Question: I am new to UML diagrams and reading a book about it. There it has a class diagram like the following:

And it says that,
'''
The implication of a one to one association is that whenever you create an
instance of one of the classes, you must simultaneously create an instance
of the other, and when you delete one you must delete the other.
'''
My question is, do we really have to do this? Can't we give "null" as a value to one of these? For example, i am thinking of the java code of this diagram like the following, and when i want to create a Company item, i can give null as the parameter. Am i wrong? Or is this a bad or wrong piece of code?
'''
public class Company{
. . .
private BoardOfDirectors director;
public Company(BoardOfDirectors director){
this.director=director;
}
. . .
}
public class BoardOfDirectors{
. . .
private Company company;
public BoardOfDirectors(Company company){
this.company=company;
}
. . .
}
'''
Thank you.
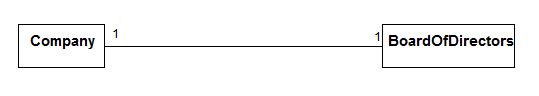
Answer: This all depends on the business rules in place behind the UML. Instead of NULL you may want to create the object that explains that there is no board of directors at this time. This would be wise if at a later time the company object decides that it wants to create a board of directors. Then you can store these inside an array of one another. In this way you are storing objects inside another object.
I have created programs where we store objects inside objects inside objects and so on. This allows for persistent code to be used and can serialize the state. Then you can have the arrays iterate through and maintain the cardinality of the UML diagram.
Really you must take in the business rule for the project, apply the cardinality and modeling behind the entities, and try to mimic this reality. From what I was taught in school our job is to mimic reality and treat this as real life so that our code makes more sense. It will be easier to understand and maintain in the long run. Though I do break this rule from time to time for the sake of speed, but that is how bad code starts to form.
Check out <URL> if you have not already.
Cheers!